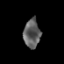
Tissue: prostate
Cell type: T cells
Senescence score: 0.321
Nuclear area (px): 468
Mean DAPI intensity: 94.436